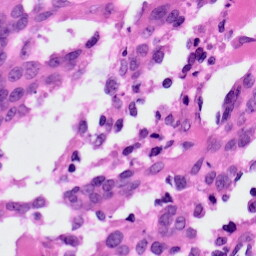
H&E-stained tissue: Ovarian